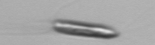
Label: Chrysochromulina